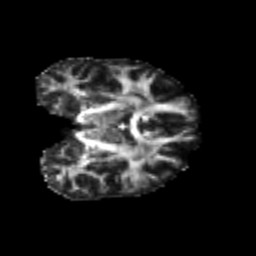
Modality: FA
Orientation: coronal
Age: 21
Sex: female
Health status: healthy
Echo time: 0.074 s